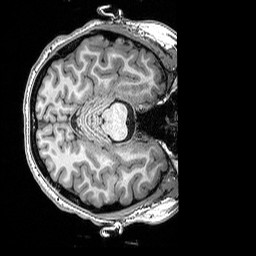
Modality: T1w
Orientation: axial
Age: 24
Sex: female